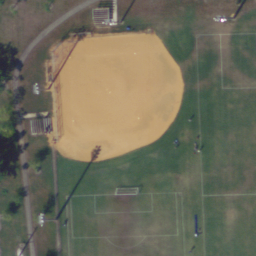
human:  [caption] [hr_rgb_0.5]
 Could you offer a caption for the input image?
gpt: A regular baseball diamond compose of manicured lawns and sand .

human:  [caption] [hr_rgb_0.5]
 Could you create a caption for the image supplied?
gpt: This is a baseball diamond .

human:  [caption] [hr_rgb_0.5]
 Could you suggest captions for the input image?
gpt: It is a regular baseball diamond .

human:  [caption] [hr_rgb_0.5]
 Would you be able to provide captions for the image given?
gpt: It is a new baseball diamond with sands and grass .

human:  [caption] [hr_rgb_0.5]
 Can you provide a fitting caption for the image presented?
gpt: A regular baseball diamond compose of manicured lawns and sand .